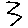
Label: zigzag